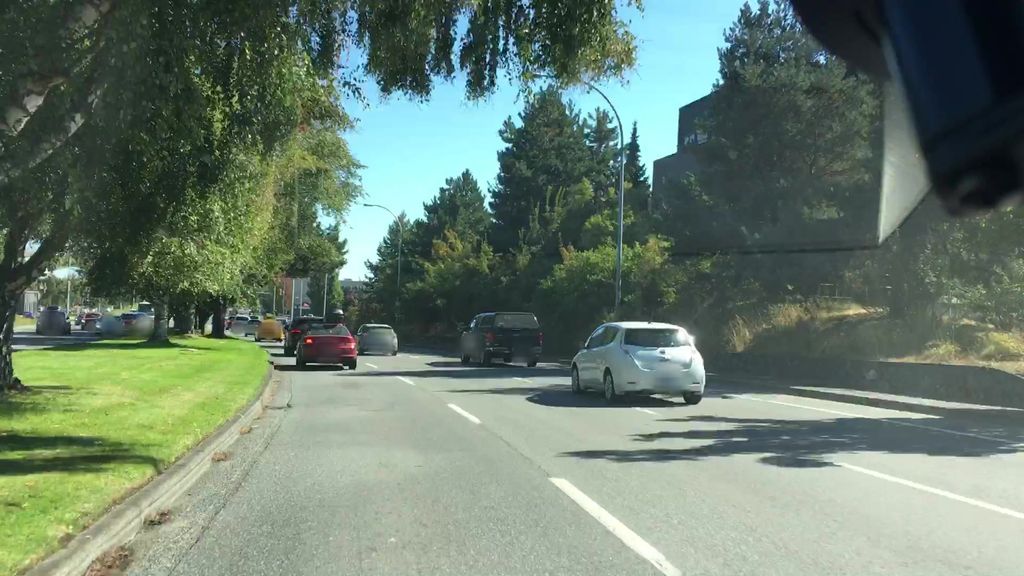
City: victoria